Question: I'm creating a messaging app and I would like to enable other apps to share text to my app via the option.
How do I get my app listed in there?
This is the menu I would like to get listed in:

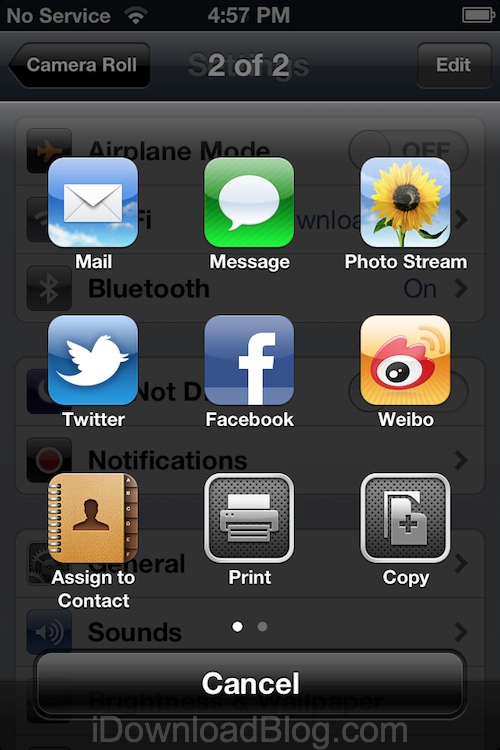
Answer: You can't automatically be added to the 'UIActivityViewController' in other apps. The only things that appear on that "share menu" are a few predefined apps that Apple has added support for, as well as any other app specific activities an app decides to add.
You can setup your app to appear in a list of apps for opening a file but that is not the same as what you are asking for here.